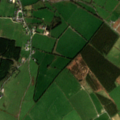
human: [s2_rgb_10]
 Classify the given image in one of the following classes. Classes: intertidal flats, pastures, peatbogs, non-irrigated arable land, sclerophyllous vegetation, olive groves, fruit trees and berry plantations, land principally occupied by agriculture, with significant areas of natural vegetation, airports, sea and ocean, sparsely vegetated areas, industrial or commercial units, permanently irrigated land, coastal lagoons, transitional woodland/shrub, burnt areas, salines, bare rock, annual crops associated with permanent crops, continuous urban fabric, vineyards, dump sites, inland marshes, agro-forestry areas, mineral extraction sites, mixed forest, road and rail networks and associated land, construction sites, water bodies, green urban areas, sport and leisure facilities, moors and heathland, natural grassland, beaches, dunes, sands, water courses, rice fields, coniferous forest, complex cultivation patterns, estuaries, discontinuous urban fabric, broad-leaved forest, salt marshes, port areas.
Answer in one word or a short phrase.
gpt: pastures, land principally occupied by agriculture, with significant areas of natural vegetation, coniferous forest